Question: I'm trying to create my own Html. helper in razor inspired on <URL> answer.
I have a problem with the parameter "this HtmlHelper html"
'''
public static MvcHtmlString ActionImage(this HtmlHelper html, string action, object routeValues, string imagePath, string alt)
{
var url = new UrlHelper(html.ViewContext.RequestContext);
// build the  tag
var imgBuilder = new TagBuilder("img");
imgBuilder.MergeAttribute("src", url.Content(imagePath));
imgBuilder.MergeAttribute("alt", alt);
string imgHtml = imgBuilder.ToString(TagRenderMode.SelfClosing);
// build the <a> tag
var anchorBuilder = new TagBuilder("a");
anchorBuilder.MergeAttribute("href", url.Action(action, routeValues));
anchorBuilder.InnerHtml = imgHtml; // include the  tag inside
string anchorHtml = anchorBuilder.ToString(TagRenderMode.Normal);
return MvcHtmlString.Create(anchorHtml);
}
'''
I saw in all the Html helpers the methods also used this parameter. However. i keep getting the error there is no overload for that method i created.
Im fairly sure im placin the method that Lucas provided somewhere wrong. I made a new static class and added the namespace to the web config ( answer provided by umar ).
Could someone help me why im getting this?
thanks in advance
------ Edit
Here is my full class
'''
using System;
using System.Collections.Generic;
using System.Linq;
using System.Web;
using System.Web.Mvc;
namespace SSA_Project.Models.htmlHelper {
public static class htmlHelperExtension {
public static MvcHtmlString ActionImage(this HtmlHelper html, string action, object routeValues, string imagePath, string alt) {
var url = new UrlHelper(html.ViewContext.RequestContext);
// build the  tag
var imgBuilder = new TagBuilder("img");
imgBuilder.MergeAttribute("src", url.Content(imagePath));
imgBuilder.MergeAttribute("alt", alt);
string imgHtml = imgBuilder.ToString(TagRenderMode.SelfClosing);
// build the <a> tag
var anchorBuilder = new TagBuilder("a");
anchorBuilder.MergeAttribute("href", url.Action(action, routeValues));
anchorBuilder.InnerHtml = imgHtml; // include the  tag inside
string anchorHtml = anchorBuilder.ToString(TagRenderMode.Normal);
return MvcHtmlString.Create(anchorHtml);
}
}
}
'''
Web config :
'''
<pages>
<namespaces>
<add namespace="System.Web.Helpers" />
<add namespace="System.Web.Mvc" />
<add namespace="System.Web.Mvc.Ajax" />
<add namespace="System.Web.Mvc.Html" />
<add namespace="System.Web.Optimization" />
<add namespace="System.Web.Routing" />
<add namespace="System.Web.WebPages" />
<add namespace="SSA_Project.Models.htmlHelper" />
</namespaces>
</pages>
'''
And im trying to call it with
@Html.ActionImage(..)
I just found out there is also a webconfig file @ the map "views" so i deleted the namespace mentioned before and added it there. code below
'''
<system.web.webPages.razor>
<host factoryType="System.Web.Mvc.MvcWebRazorHostFactory, System.Web.Mvc, Version=4.0.0.0, Culture=neutral, PublicKeyToken=31BF3856AD364E35" />
<pages pageBaseType="System.Web.Mvc.WebViewPage">
<namespaces>
<add namespace="System.Web.Mvc" />
<add namespace="System.Web.Mvc.Ajax" />
<add namespace="System.Web.Mvc.Html" />
<add namespace="System.Web.Optimization"/>
<add namespace="System.Web.Routing" />
<add namespace="SSA_Project.Models.htmlHelper" />
</namespaces>
</pages>
</system.web.webPages.razor>
'''
This is thee area im working in. ( selected one is which im working in )

Whole webconfig file that you can see in the screenshot above.
'''
<?xml version="1.0"?>
<configuration>
<configSections>
<sectionGroup name="system.web.webPages.razor" type="System.Web.WebPages.Razor.Configuration.RazorWebSectionGroup, System.Web.WebPages.Razor, Version=2.0.0.0, Culture=neutral, PublicKeyToken=31BF3856AD364E35">
<section name="host" type="System.Web.WebPages.Razor.Configuration.HostSection, System.Web.WebPages.Razor, Version=2.0.0.0, Culture=neutral, PublicKeyToken=31BF3856AD364E35" requirePermission="false" />
<section name="pages" type="System.Web.WebPages.Razor.Configuration.RazorPagesSection, System.Web.WebPages.Razor, Version=2.0.0.0, Culture=neutral, PublicKeyToken=31BF3856AD364E35" requirePermission="false" />
</sectionGroup>
</configSections>
<system.web.webPages.razor>
<host factoryType="System.Web.Mvc.MvcWebRazorHostFactory, System.Web.Mvc, Version=4.0.0.0, Culture=neutral, PublicKeyToken=31BF3856AD364E35" />
<pages pageBaseType="System.Web.Mvc.WebViewPage">
<namespaces>
<add namespace="System.Web.Mvc" />
<add namespace="System.Web.Mvc.Ajax" />
<add namespace="System.Web.Mvc.Html" />
<add namespace="System.Web.Optimization"/>
<add namespace="System.Web.Routing" />
<add namespace="SSA_Project.Models.htmlHelper" />
</namespaces>
</pages>
</system.web.webPages.razor>
<appSettings>
<add key="webpages:Enabled" value="false" />
</appSettings>
<system.web>
<httpHandlers>
<add path="*" verb="*" type="System.Web.HttpNotFoundHandler"/>
</httpHandlers>
<!--
Enabling request validation in view pages would cause validation to occur
after the input has already been processed by the controller. By default
MVC performs request validation before a controller processes the input.
To change this behavior apply the ValidateInputAttribute to a
controller or action.
-->
<pages
validateRequest="false"
pageParserFilterType="System.Web.Mvc.ViewTypeParserFilter, System.Web.Mvc, Version=4.0.0.0, Culture=neutral, PublicKeyToken=31BF3856AD364E35"
pageBaseType="System.Web.Mvc.ViewPage, System.Web.Mvc, Version=4.0.0.0, Culture=neutral, PublicKeyToken=31BF3856AD364E35"
userControlBaseType="System.Web.Mvc.ViewUserControl, System.Web.Mvc, Version=4.0.0.0, Culture=neutral, PublicKeyToken=31BF3856AD364E35">
<controls>
<add assembly="System.Web.Mvc, Version=4.0.0.0, Culture=neutral, PublicKeyToken=31BF3856AD364E35" namespace="System.Web.Mvc" tagPrefix="mvc" />
</controls>
</pages>
</system.web>
<system.webServer>
<validation validateIntegratedModeConfiguration="false" />
<handlers>
<remove name="BlockViewHandler"/>
<add name="BlockViewHandler" path="*" verb="*" preCondition="integratedMode" type="System.Web.HttpNotFoundHandler" />
</handlers>
'''
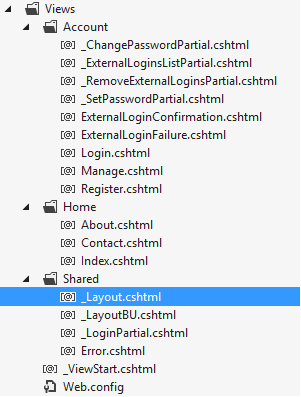
Answer: The changes that you mention you've added to web.config need to be added to the web.config in the Views folder. Please ensure that they're in here rather than just in the web.config in the root of your project.
You can also add a @using statement to the individual view to use it, e.g.
'''
@using SSA_Project.Models.htmlHelper
@Html.ActionImage(....)
'''
If you're using an Area, then the web.config must be in Areas/AreaName/Views. You can also add web.config files to individual folders within the Views folders - the closest existing config file will be used. For example...
'''
|-Areas
| \-Admin
| \-Views
| |-Home
| | \-Index.cshtml
| \-Web.config <-- Will be used by Areas\Admin\Views\Home\Index.cshtml
|-Views
| |-Account
| | |-Login.cshtml
| | \-Web.Config <-- Will be used by Views\Account\Login.cshtml
| |-Home
| | \-Index.cshtml
| \-Web.config <-- Will be used by Views\Home\Index.cshtml
\-Web.Config
'''
I've created a project using the code from your question, and this works fine for me. I did the following:
- - - - '<add namespace="WebApplication5.Models.htmlHelper"/>'- '@Html.ActionImage("Index", "Home", "~/Content/images/blah.png", "aaaa")'
This works for me!